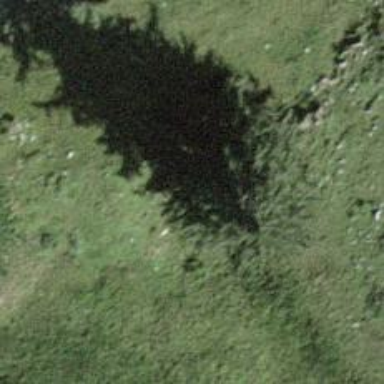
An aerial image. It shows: Evergreen tree with needle-leaved leaves.